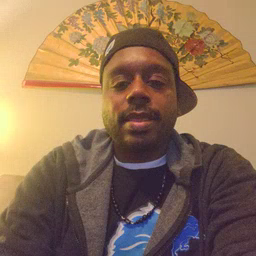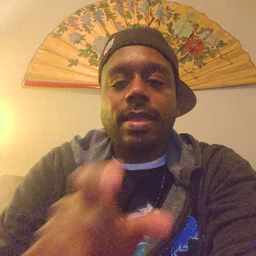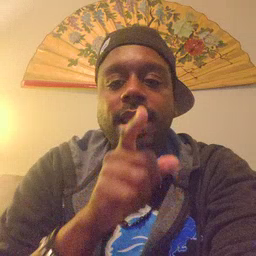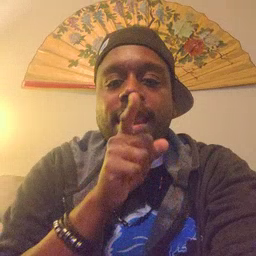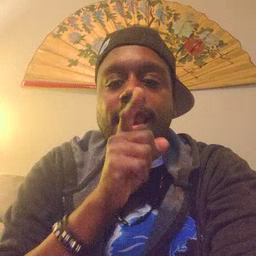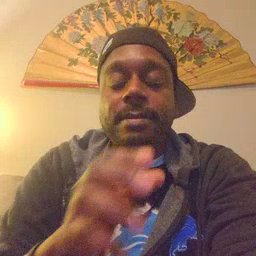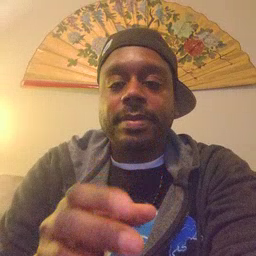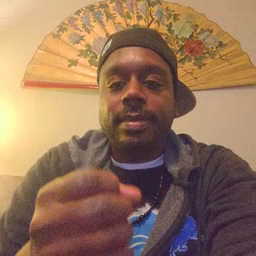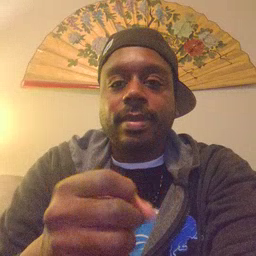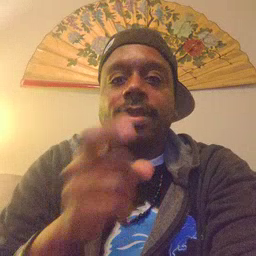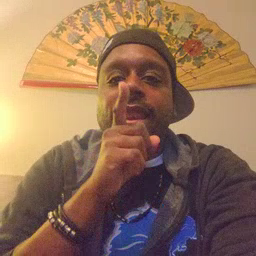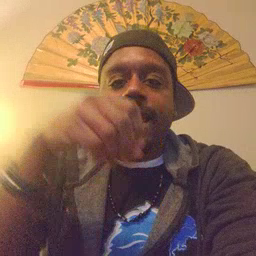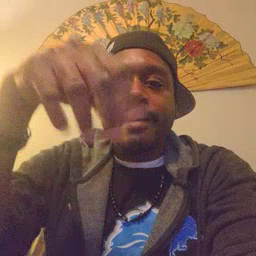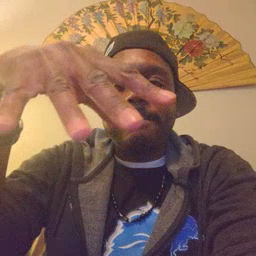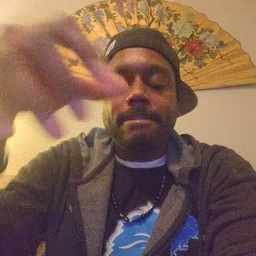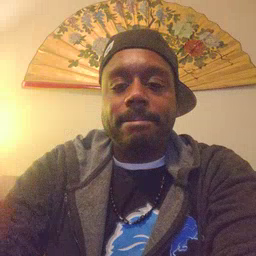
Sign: lamp